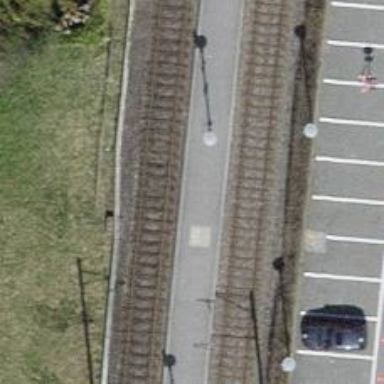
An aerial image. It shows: Railway station.